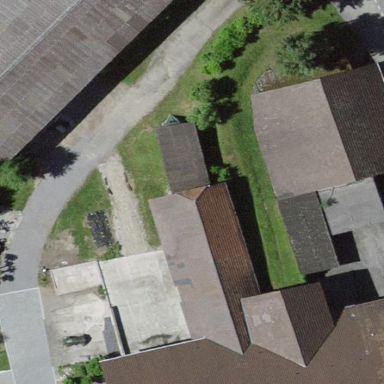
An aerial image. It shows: Sty building.